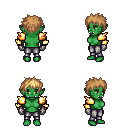
a pixel art fantasy rpg character, female body template, orc, green skin, gold arm armor, metal pants, light blonde bedhead hairstyle, metal gloves, four views (front, back, left, right), 2x2 character sprite sheet, small pixel art, hard edges, no anti-aliasing